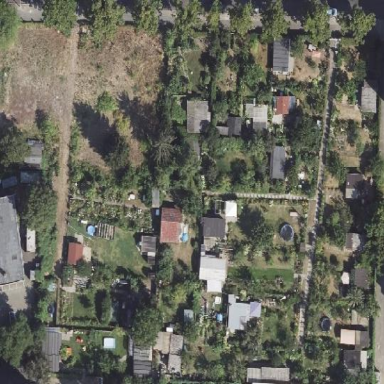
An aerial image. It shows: Allotments area.